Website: lowes
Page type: delivery-shipping
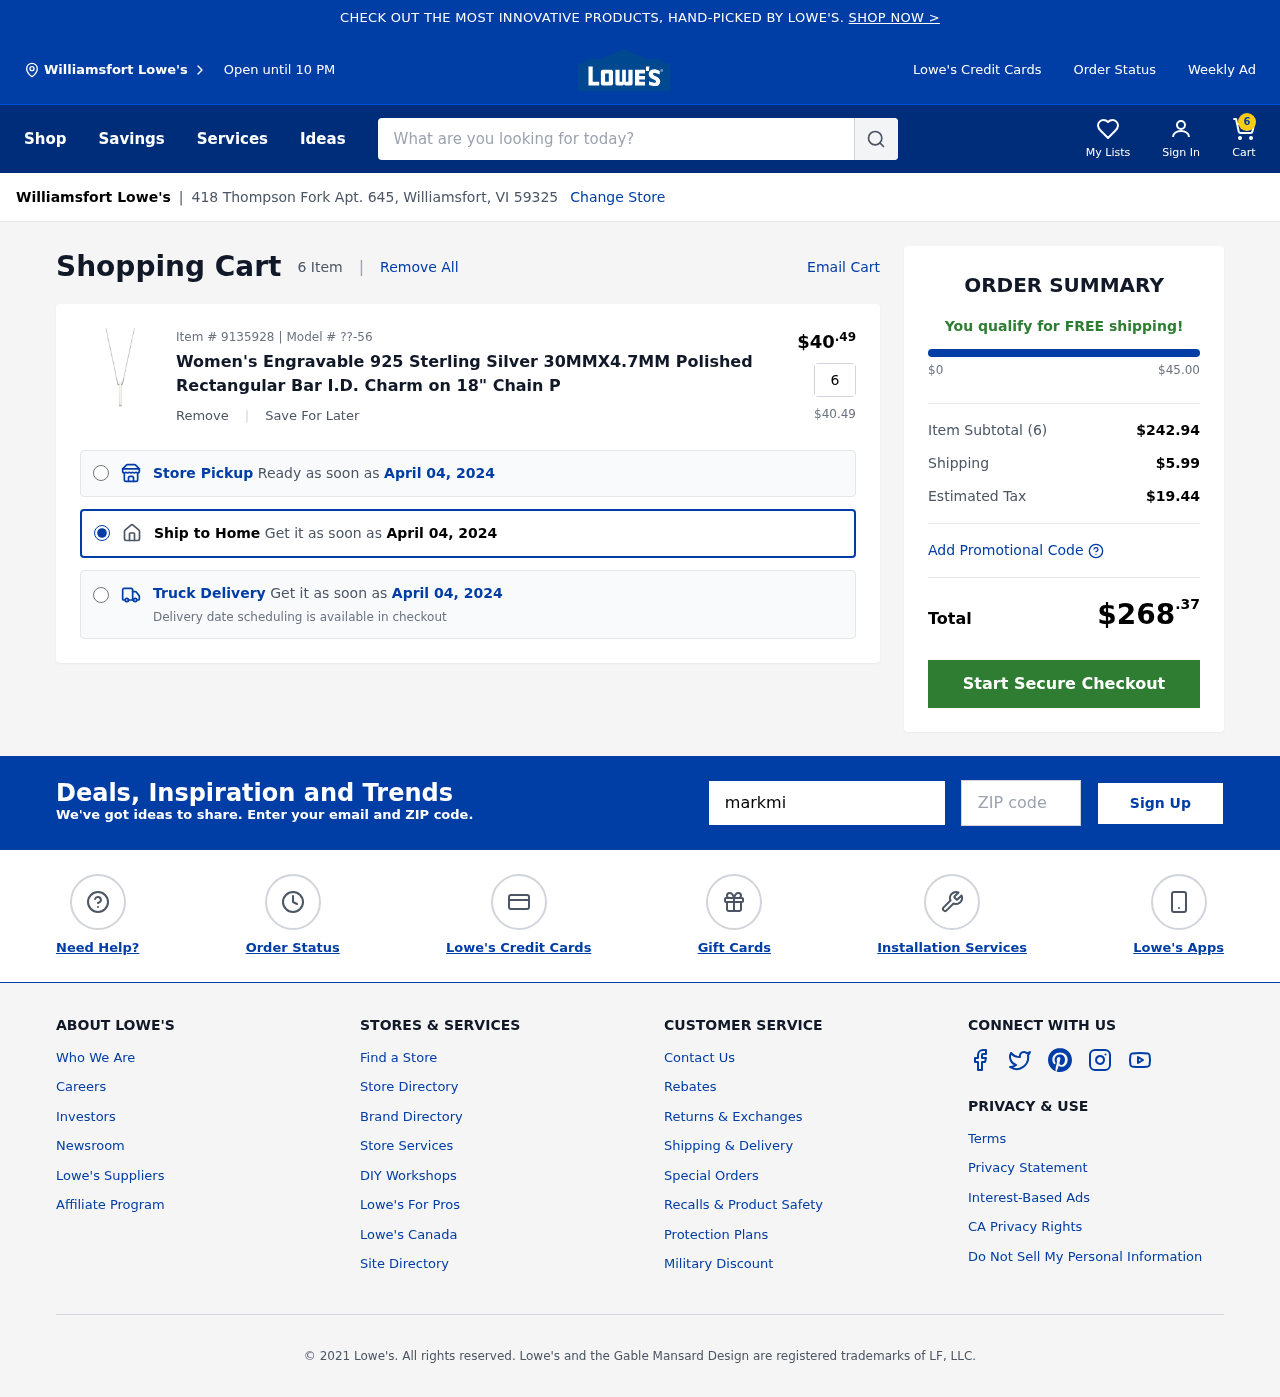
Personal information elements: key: PII_CITY
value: Williamsfort
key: PII_EMAIL
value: markmiller@gmail.com
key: PII_POSTCODE
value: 59325
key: PII_STREET
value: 418 Thompson Fork Apt. 645
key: PII_CITY2
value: Williamsfort
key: PII_CITY_STATE_ZIP
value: Williamsfort, VI 59325
Product elements: key: PRODUCT1_NAME
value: Women's Engravable 925 Sterling Silver 30MMX4.7MM Polished Rectangular Bar I.D. Charm on 18" Chain P
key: PRODUCT1_PRICE
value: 40.49
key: PRODUCT1_QUANTITY
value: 6
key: PRODUCT1_MODEL
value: ??-56
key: PRODUCT1_PRICE2
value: $40.49
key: PRODUCT1_ITEM_NUMBER
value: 9135928
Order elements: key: ORDER_NUM_ITEMS
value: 6
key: ORDER_DELIVERY_DATE
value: April 04, 2024
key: ORDER_DELIVERY_DATE2
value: April 04, 2024
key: ORDER_DELIVERY_DATE3
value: April 04, 2024
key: ORDER_SUBTOTAL
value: $242.94
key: ORDER_SHIPPING_COST
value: $5.99
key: ORDER_TAX
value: $19.44
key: ORDER_TOTAL
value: $268.37
Search elements: key: HEADER_SEARCH
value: What are you looking for today?